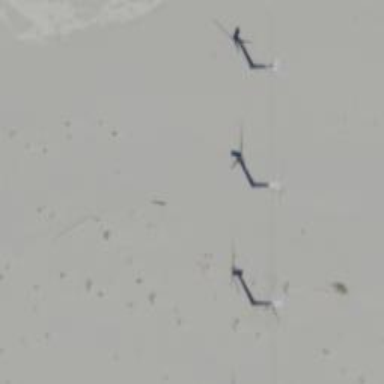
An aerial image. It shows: Horizontal axis wind turbine generating power from wind.